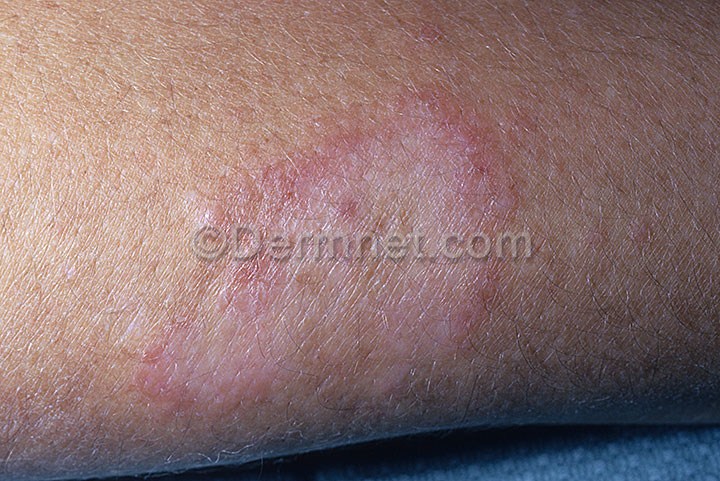
Disease: Lupus and other Connective Tissue diseases